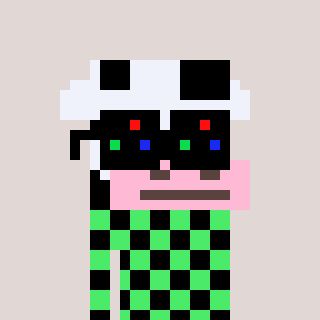
a pixel art character with square black sunglasses, a cow-shaped head and a teal-colored body on a warm background